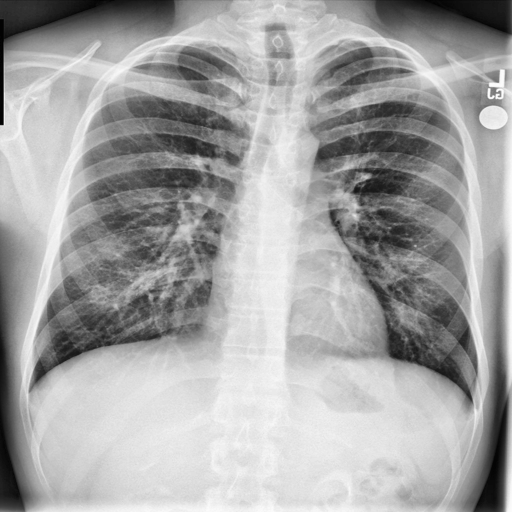
Finding: NORMAL